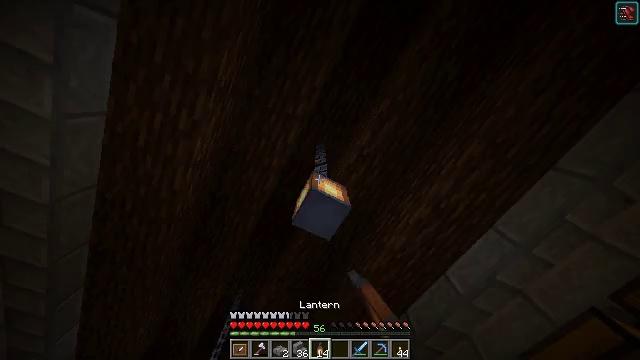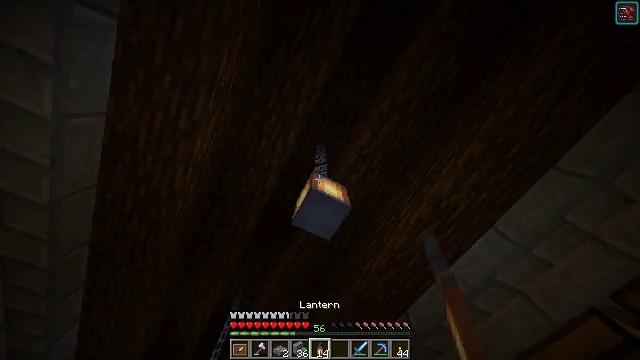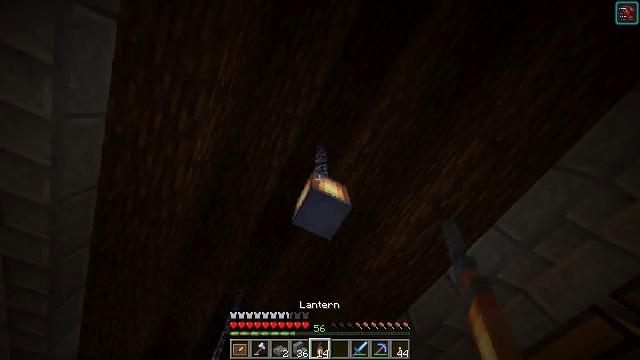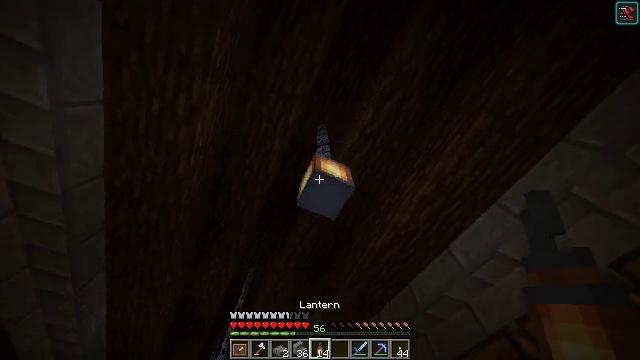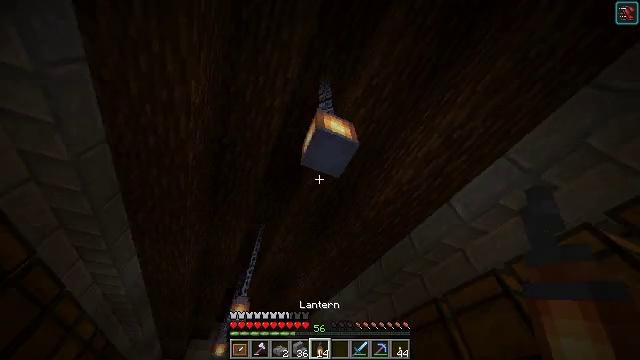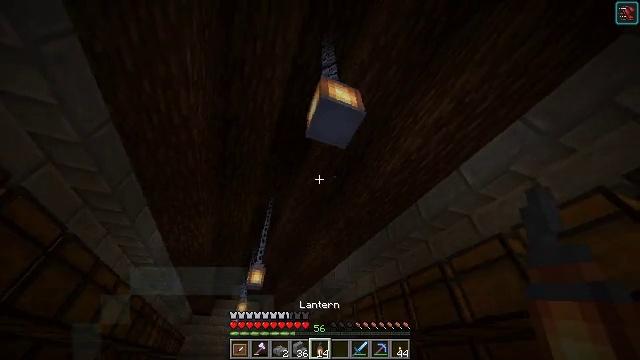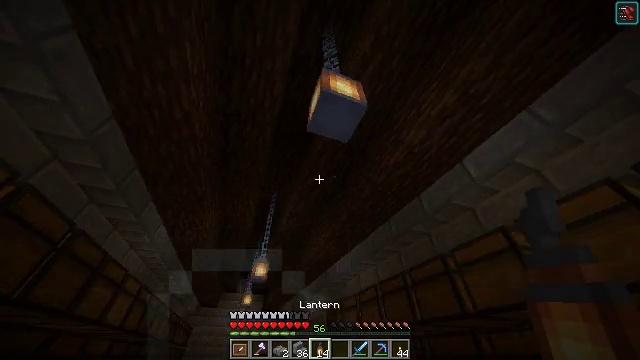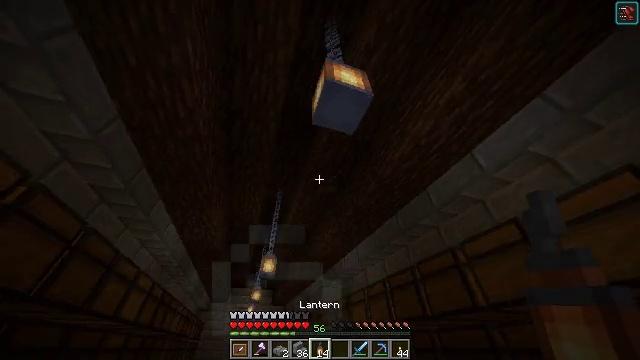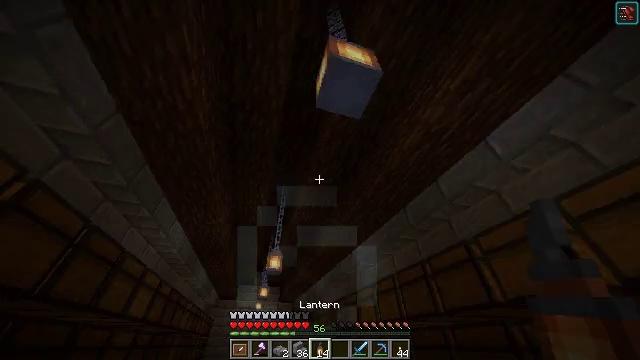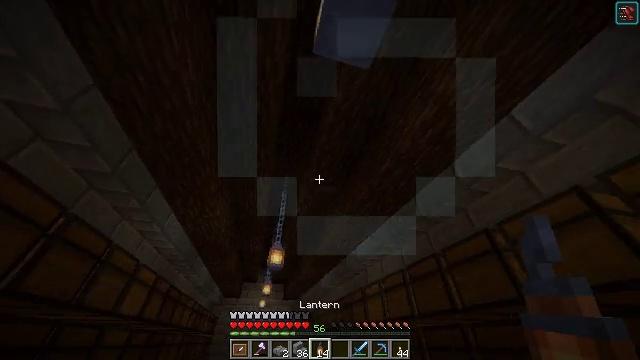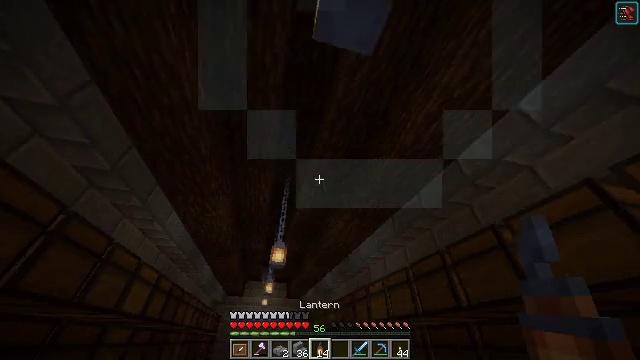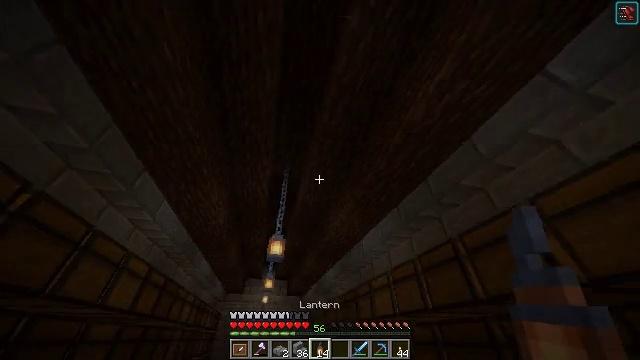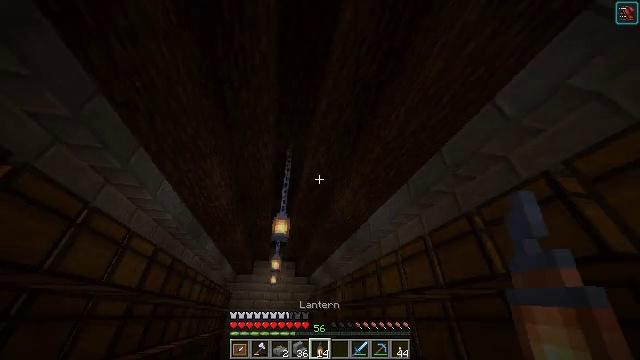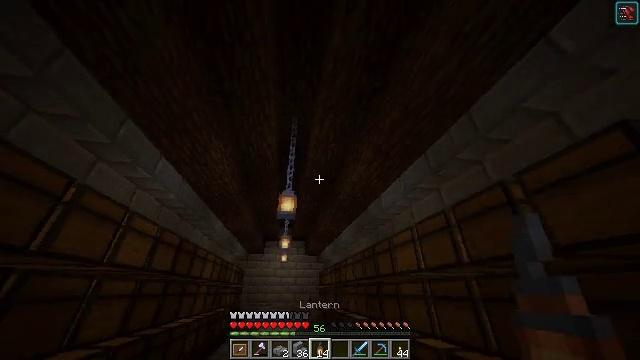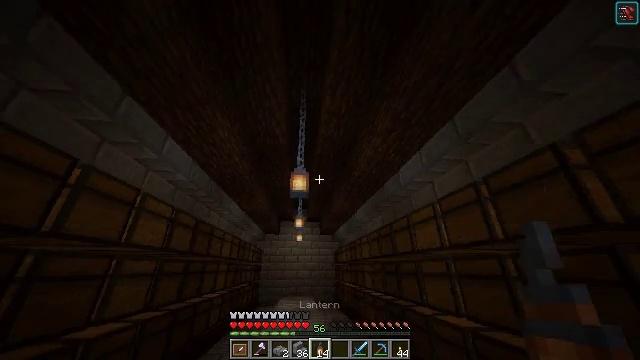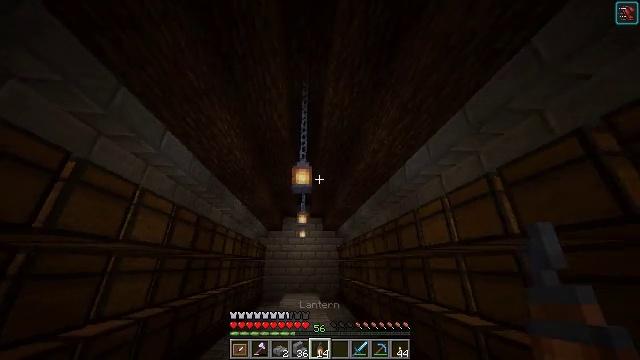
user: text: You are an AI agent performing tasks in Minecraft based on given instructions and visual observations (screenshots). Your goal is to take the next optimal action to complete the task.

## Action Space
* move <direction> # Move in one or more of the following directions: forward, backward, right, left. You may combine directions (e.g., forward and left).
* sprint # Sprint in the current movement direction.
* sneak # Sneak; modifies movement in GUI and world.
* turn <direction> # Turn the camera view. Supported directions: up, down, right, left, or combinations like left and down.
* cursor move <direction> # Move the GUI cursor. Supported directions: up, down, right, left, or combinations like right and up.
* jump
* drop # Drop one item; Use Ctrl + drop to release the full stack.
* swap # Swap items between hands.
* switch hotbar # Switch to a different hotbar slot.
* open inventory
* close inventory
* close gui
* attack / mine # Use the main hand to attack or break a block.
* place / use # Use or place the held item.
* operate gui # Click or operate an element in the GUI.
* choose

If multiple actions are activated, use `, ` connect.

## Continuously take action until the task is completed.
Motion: motion action
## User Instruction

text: Mine the lantern.
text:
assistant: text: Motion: no_op
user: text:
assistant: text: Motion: no_op
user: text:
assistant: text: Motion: turn left and down
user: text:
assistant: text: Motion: turn left and down
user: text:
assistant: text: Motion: turn left and down
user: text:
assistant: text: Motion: turn down
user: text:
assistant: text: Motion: move forward, turn left and down
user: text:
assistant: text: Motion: move forward, turn left
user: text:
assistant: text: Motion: move forward, turn left
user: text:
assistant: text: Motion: move forward
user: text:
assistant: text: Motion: move forward
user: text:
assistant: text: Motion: move forward, turn left and down
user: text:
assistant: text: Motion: move forward, turn left and down
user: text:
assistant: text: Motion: move forward, turn left and down
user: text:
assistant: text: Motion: move forward
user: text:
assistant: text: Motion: move forward
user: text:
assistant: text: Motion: move forward
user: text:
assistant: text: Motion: move forward
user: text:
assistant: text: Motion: no_op
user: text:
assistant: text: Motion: no_op
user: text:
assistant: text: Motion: no_op
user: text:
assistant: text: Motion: no_op
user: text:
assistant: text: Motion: no_op
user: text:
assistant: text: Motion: no_op
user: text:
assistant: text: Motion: no_op
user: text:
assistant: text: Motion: no_op
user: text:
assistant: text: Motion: no_op
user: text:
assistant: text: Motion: no_op
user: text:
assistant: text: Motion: no_op
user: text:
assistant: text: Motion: turn up